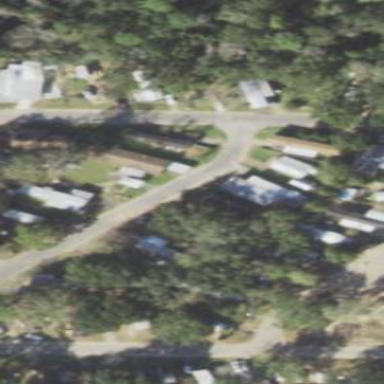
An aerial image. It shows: Residential area designated as trailer park.